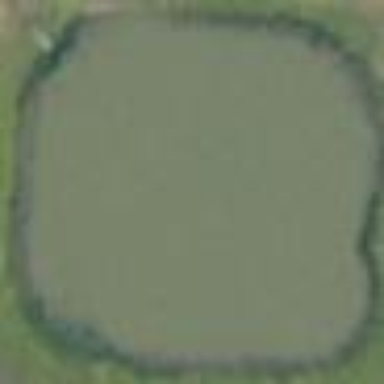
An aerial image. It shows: Picturesque pond located within basin area.